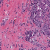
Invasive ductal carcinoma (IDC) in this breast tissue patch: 1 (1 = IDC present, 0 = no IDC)